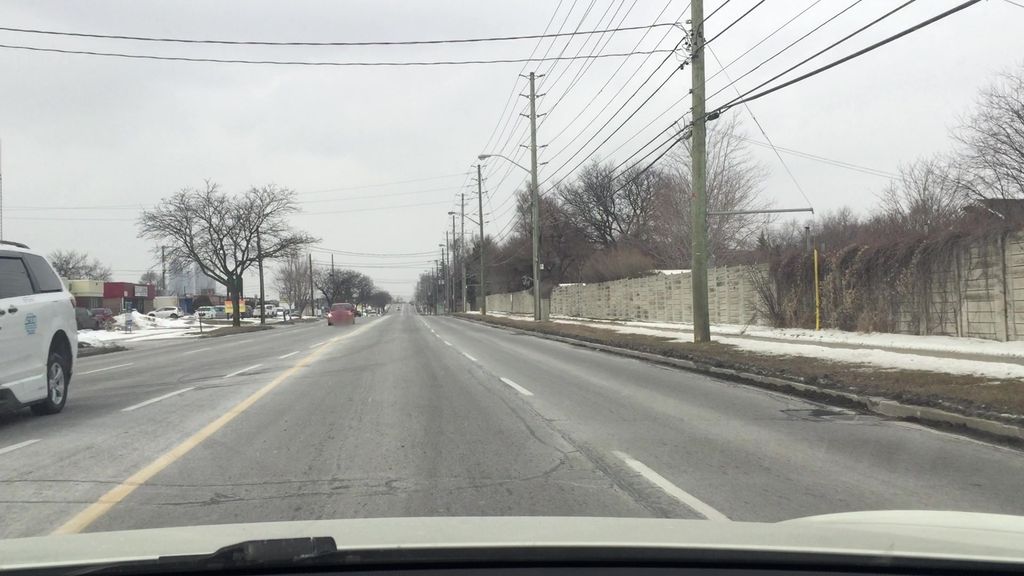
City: toronto